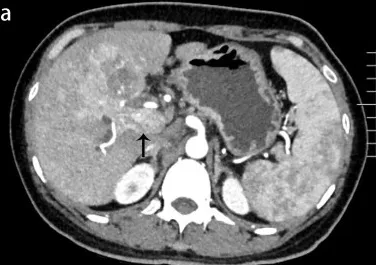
Presentation of two downstaged patients with HCC. (A) Before administering the combination therapy, contrast-enhanced CT exhibited tumor thrombus in the main trunk of the portal vein with enhancement during the arterial phase (black arrow).
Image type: radiology (ct)